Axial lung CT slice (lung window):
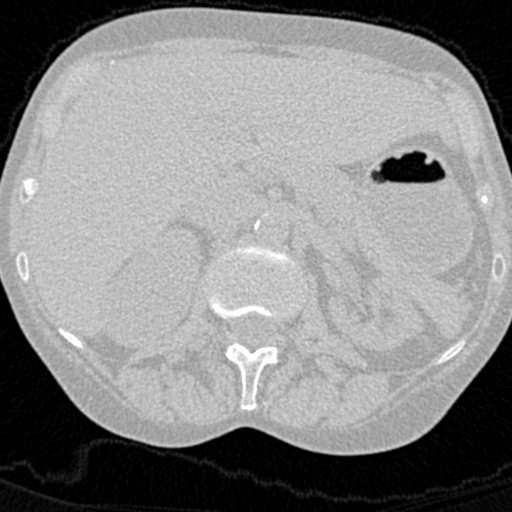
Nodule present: no